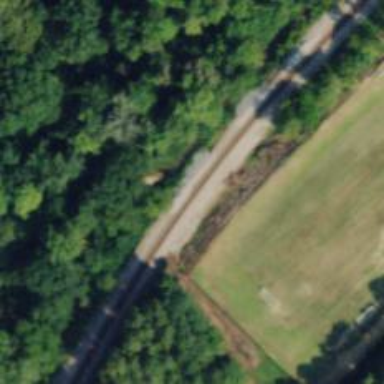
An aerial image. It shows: Railway track.